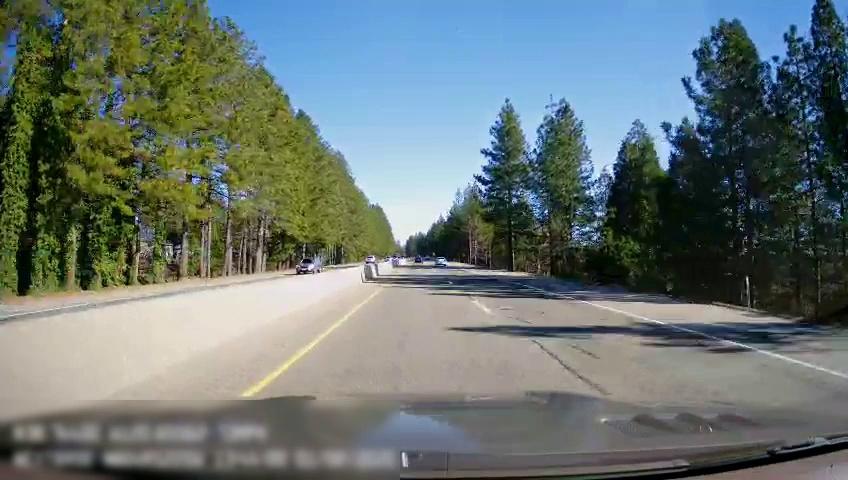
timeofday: Day
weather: Sunny
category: Drivable Space
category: Drivable Space
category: Vehicles | Car
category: Vehicles | SUV
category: Vehicles | Car
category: Lanes | Alternate Lane
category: Lanes | Current Lane
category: Lanes | Alternate Lane
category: Lanes | Opposite Lane